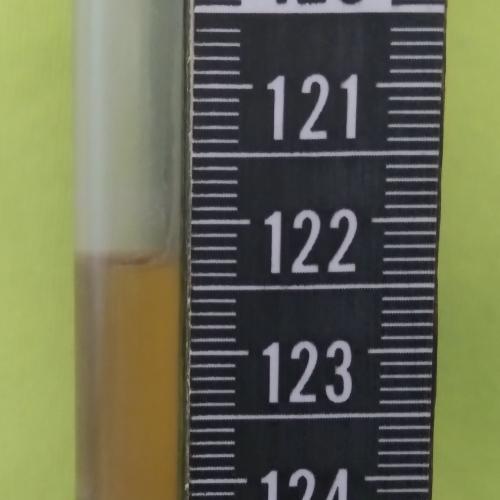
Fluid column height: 122.3 cm